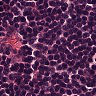
Metastatic tissue present: no